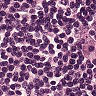
Metastatic tissue present: no